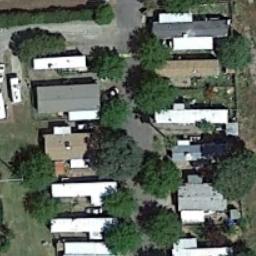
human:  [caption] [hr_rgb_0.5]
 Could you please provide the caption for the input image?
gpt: The mobile home park is on the grass next to some trees .

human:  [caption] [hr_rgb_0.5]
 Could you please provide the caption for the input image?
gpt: Many trees are in the mobile home park .

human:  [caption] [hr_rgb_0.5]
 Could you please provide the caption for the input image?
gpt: There are some buildings and green trees in the mobile home park .

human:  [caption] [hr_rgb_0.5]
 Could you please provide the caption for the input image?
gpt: There are several trees around the mobile home community .

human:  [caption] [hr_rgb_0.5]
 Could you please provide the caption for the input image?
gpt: The mobile home park has some mobile homes and some trees are among these mobile homes .